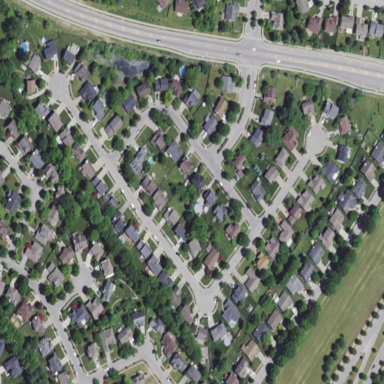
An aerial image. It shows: Residential neighbourhood.